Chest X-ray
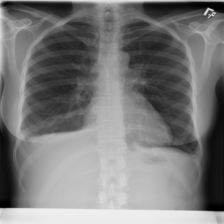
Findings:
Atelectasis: positive
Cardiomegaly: negative
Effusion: positive
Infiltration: positive
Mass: negative
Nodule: negative
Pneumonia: negative
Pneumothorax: negative
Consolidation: negative
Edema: negative
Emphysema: negative
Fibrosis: negative
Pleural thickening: negative
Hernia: negative